Question: I have a dataframe,
'''
data1 <- data.frame(ADD=c(15366,"ABC_65273","ABC_87536","ABC_43756",63854,"ABC_18385","ABC_87536",11111,"BCG_61773","ARV_44634","CAN_46926","TXA_47268",64574,"PIP_49229","BCG_57151","ARV_49049","CAN_45493","TXA_49401",45623,"PIP_41411","BCG_63402","CAN_45493","CAN_40584","TXA_51037",63523,"PIP_47714","BCG_57337","ARV_57727","CAN_45493","TXA_58079","PIP_43069"))
'''
i am looking for a solution if my "ADD" column have value duplicate then add new column which will show Y & N for duplicate and non Duplicate.
if value is occurring is first_time then "N" and in second and third time and so on will be "Y"
I have tried working like summarise('Duplicate'= n()) but this doesn't work
for eg:

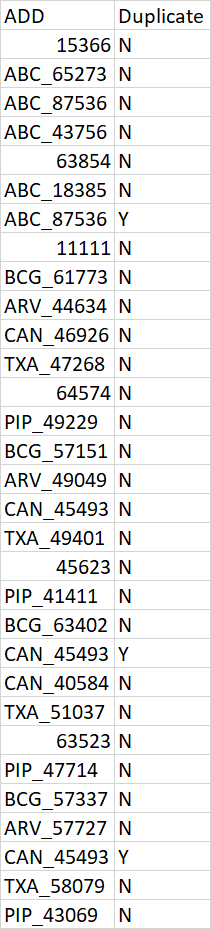
Answer: I would suggest next approach using 'dplyr()' and creating the Yes/No variable:
'''
library(dplyr)
data1 %>% left_join(data1 %>%
group_by(ADD) %>%
summarise(N=n()) %>%
ungroup() %>%
mutate(Var=ifelse(N>1,'Yes','No')) %>%
select(-N))
'''
The output:
'''
ADD Var
1 15366 No
2 ABC_65273 No
3 ABC_87536 Yes
4 ABC_43756 No
5 63854 No
6 ABC_18385 No
7 ABC_87536 Yes
8 11111 No
9 BCG_61773 No
10 ARV_44634 No
11 CAN_46926 No
12 TXA_47268 No
13 64574 No
14 PIP_49229 No
15 BCG_57151 No
16 ARV_49049 No
17 CAN_45493 Yes
18 TXA_49401 No
19 45623 No
20 PIP_41411 No
21 BCG_63402 No
22 CAN_45493 Yes
23 CAN_40584 No
24 TXA_51037 No
25 63523 No
26 PIP_47714 No
27 BCG_57337 No
28 ARV_57727 No
29 CAN_45493 Yes
30 TXA_58079 No
31 PIP_43069 No
'''
After some details from OP, here another approach:
'''
data1 %>% group_by(ADD) %>% mutate(Flag=1:n(),Label=ifelse(Flag==1,'No','Yes')) %>% select(-Flag)
'''
Output:
'''
ADD Label
1 15366 No
2 ABC_65273 No
3 ABC_87536 No
4 ABC_43756 No
5 63854 No
6 ABC_18385 No
7 ABC_87536 Yes
8 11111 No
9 BCG_61773 No
10 ARV_44634 No
11 CAN_46926 No
12 TXA_47268 No
13 64574 No
14 PIP_49229 No
15 BCG_57151 No
16 ARV_49049 No
17 CAN_45493 No
18 TXA_49401 No
19 45623 No
20 PIP_41411 No
21 BCG_63402 No
22 CAN_45493 Yes
23 CAN_40584 No
24 TXA_51037 No
25 63523 No
26 PIP_47714 No
27 BCG_57337 No
28 ARV_57727 No
29 CAN_45493 Yes
30 TXA_58079 No
31 PIP_43069 No
'''
Where first observation if it has duplicated rows is defined as No.